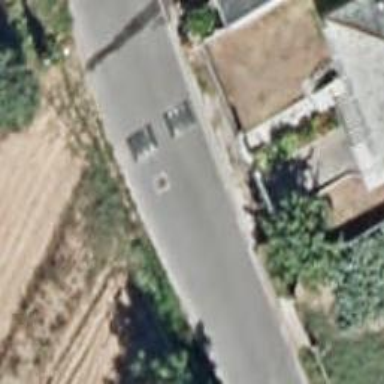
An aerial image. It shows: Bump for traffic calming.